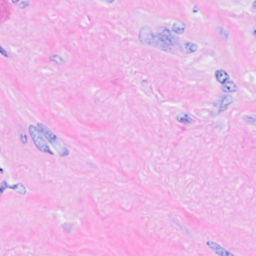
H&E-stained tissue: Breast